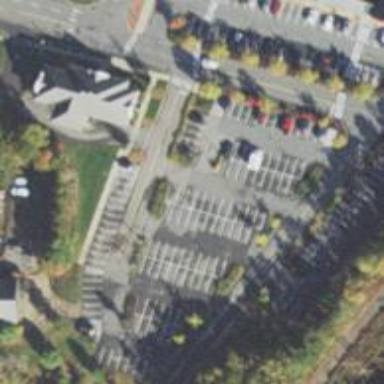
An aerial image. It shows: Parking space is available.